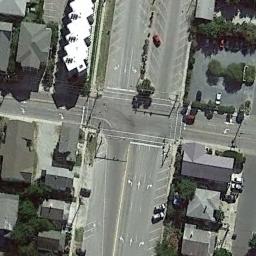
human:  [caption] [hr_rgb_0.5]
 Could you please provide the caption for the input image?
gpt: There is no zebra crossing at the intersection .

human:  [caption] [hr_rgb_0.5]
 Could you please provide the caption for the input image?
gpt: There are many buildings beside the intersection .

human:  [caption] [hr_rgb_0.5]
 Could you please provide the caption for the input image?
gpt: An intersection with sparse traffic located in a residential area .

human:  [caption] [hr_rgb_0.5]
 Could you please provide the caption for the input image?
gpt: There are several moving vehicles on the road at the intersection, And many cars are parked in the open space beside the intersection .

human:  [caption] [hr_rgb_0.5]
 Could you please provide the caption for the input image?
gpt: There are many gray buildings around the intersection .